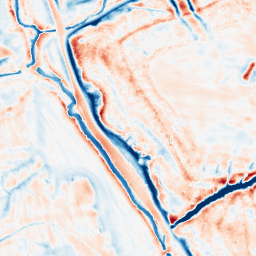
Category: edge_preserving
Decomposition family: bilateral
Decomposition parameters: d: 21
sigma_color: 100
sigma_space: 75
Upsampling method: regularized
Upsampling parameters: scale: 2
lambda_reg: 0.001
Upsampling scale: 2